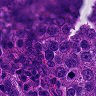
Metastatic tissue present: yes